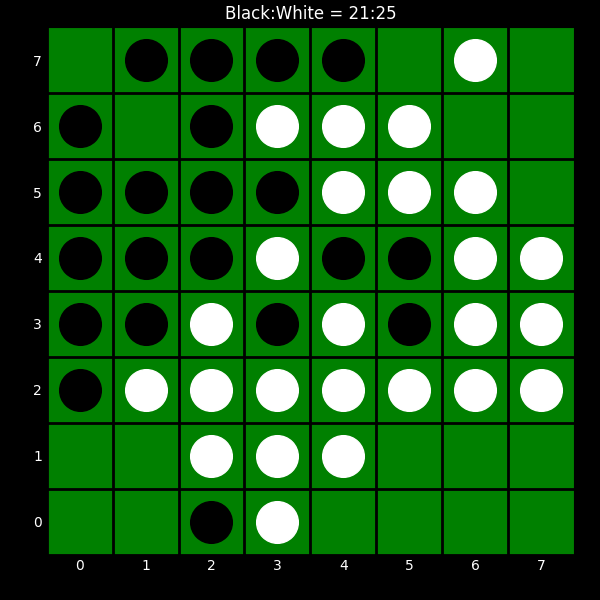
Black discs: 21
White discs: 25